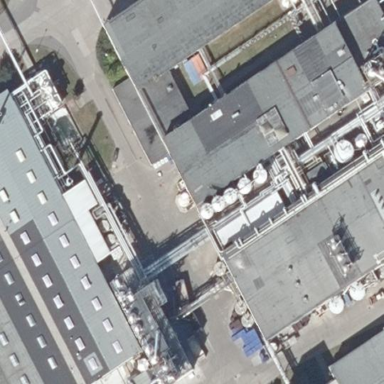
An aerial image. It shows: Industrial building.